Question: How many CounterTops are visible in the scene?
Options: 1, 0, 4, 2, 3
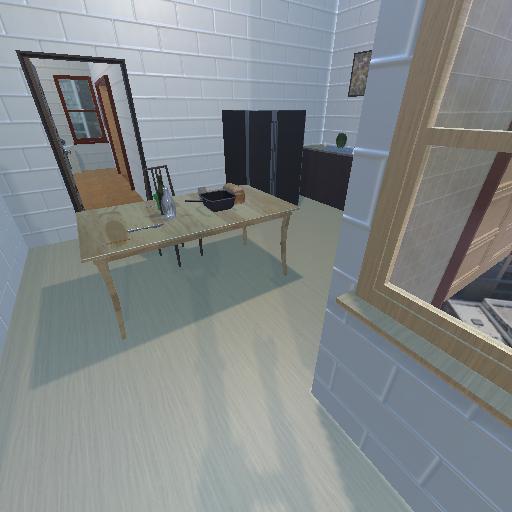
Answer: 1